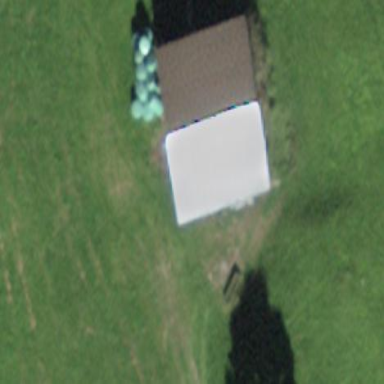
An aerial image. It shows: Rural barn.